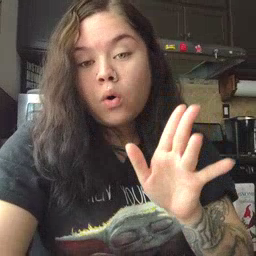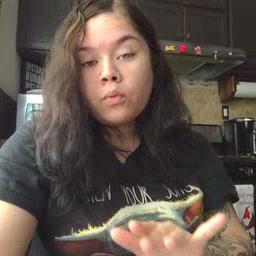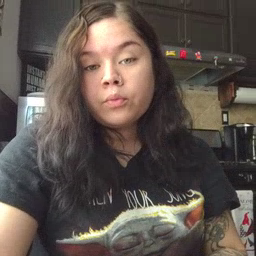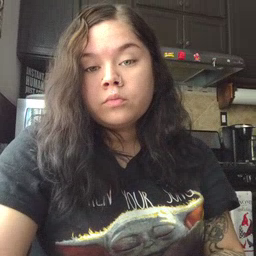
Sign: snow